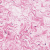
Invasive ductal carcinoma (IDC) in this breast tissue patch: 0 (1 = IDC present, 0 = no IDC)